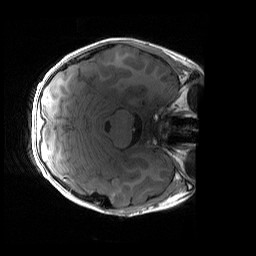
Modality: T1w
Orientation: axial
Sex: male
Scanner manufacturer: siemens
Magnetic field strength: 3 T
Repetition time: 1.9 s
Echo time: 0.00243 s